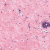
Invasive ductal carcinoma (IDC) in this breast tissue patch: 0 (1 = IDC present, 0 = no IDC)